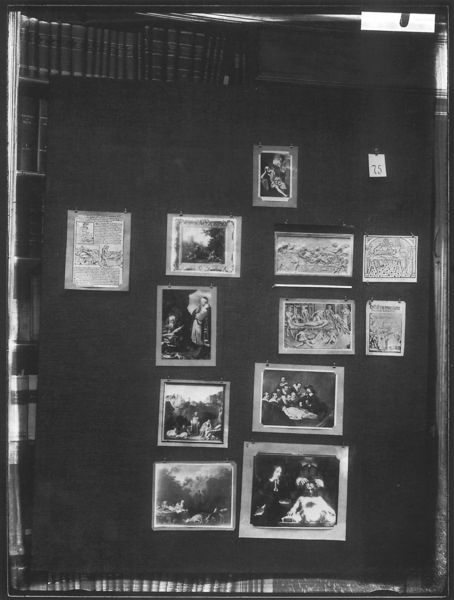
Titel: Mnemosyne (Bilderatlas, Fotos der Tafeln)
Künstler: Aby Warburg
Institution: London, The Warburg Institute Archive ©
Schlagwörter: gemälde, menschen, frau, glas, schwarz, weiss, zeichnung, tuch, regal, wand, rahmen, stoff, familie, bilder, bücher, fotos, karten, foto, fotografie, schwarzweiß, photo, bibliothek, sammlung, museum, schaukasten, vergleich, bände, vorfahren, postkarten, warburg, bilderatlas, 1900, 1860, 75, bildervergleich